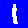
Digit: 1